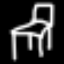
Label: chair